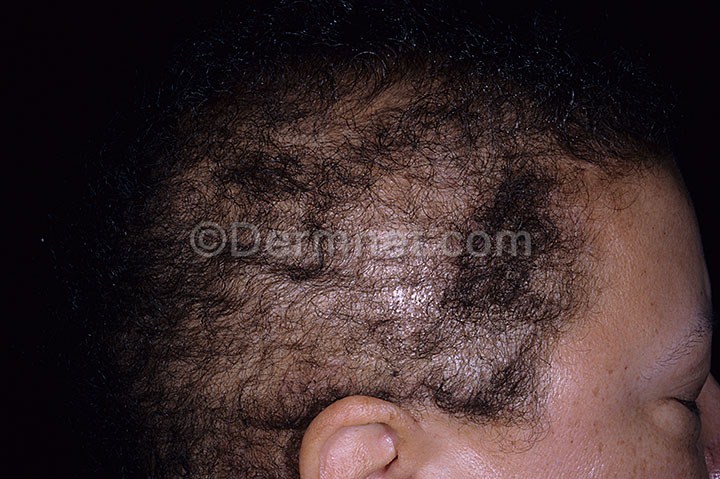
Disease: Hair Loss Photos Alopecia and other Hair Diseases